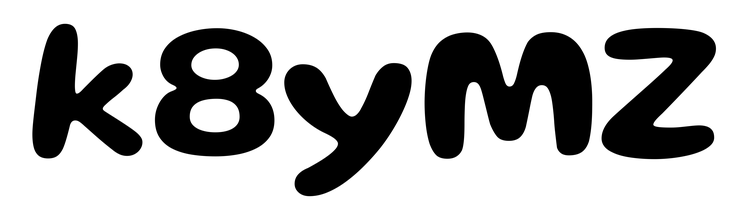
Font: Gluten_SemiBold